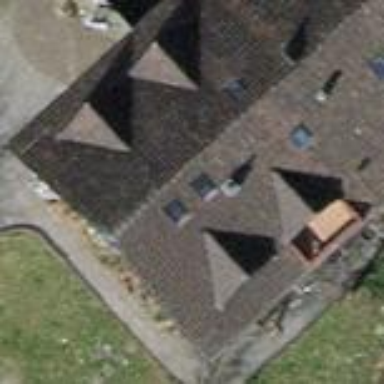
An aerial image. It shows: Terrace building.